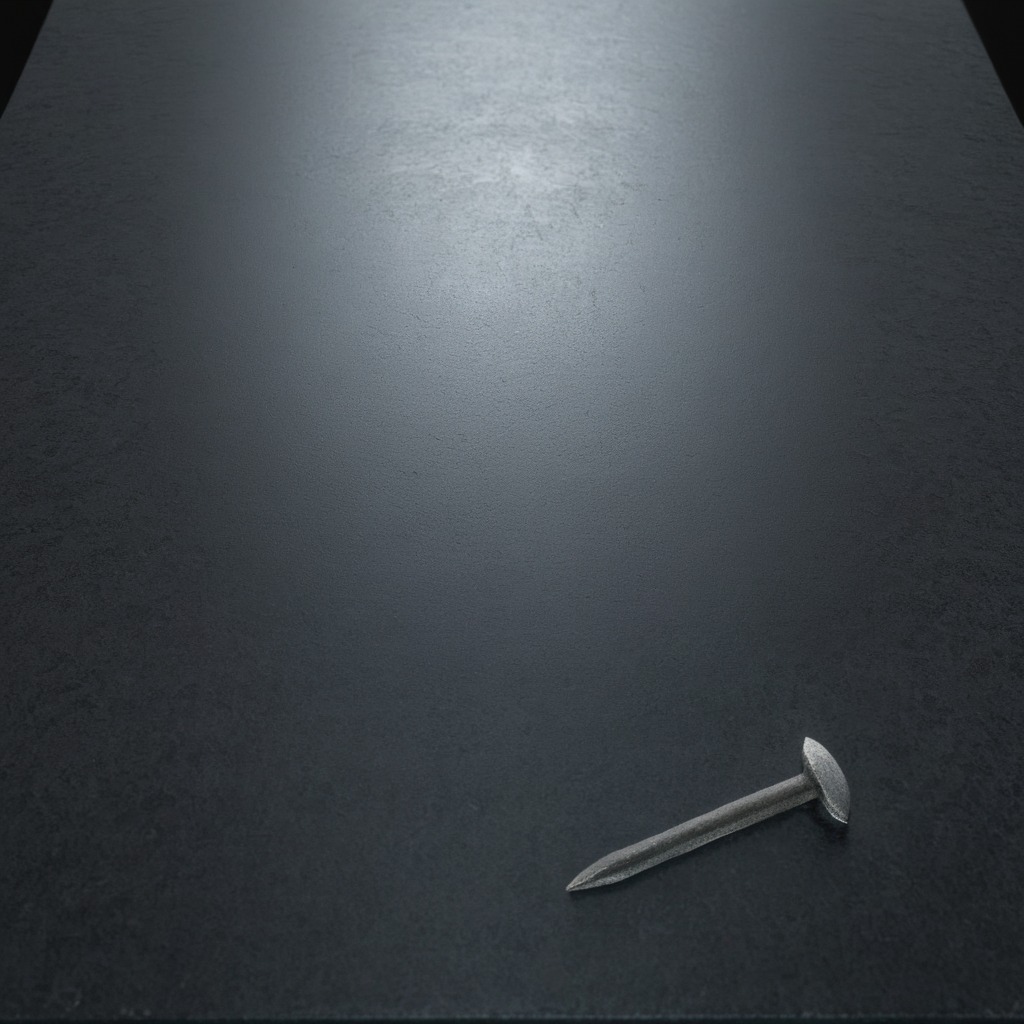
An iron nail is lying on a clean granite table inside a workshop at night.